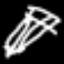
Label: pencil